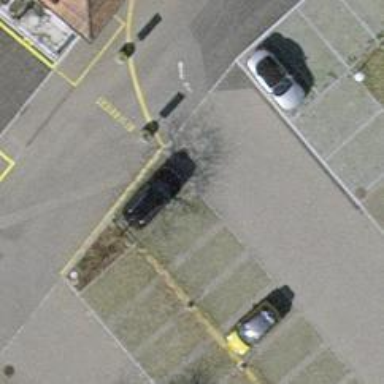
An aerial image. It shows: Road serving as parking aisle.